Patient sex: M
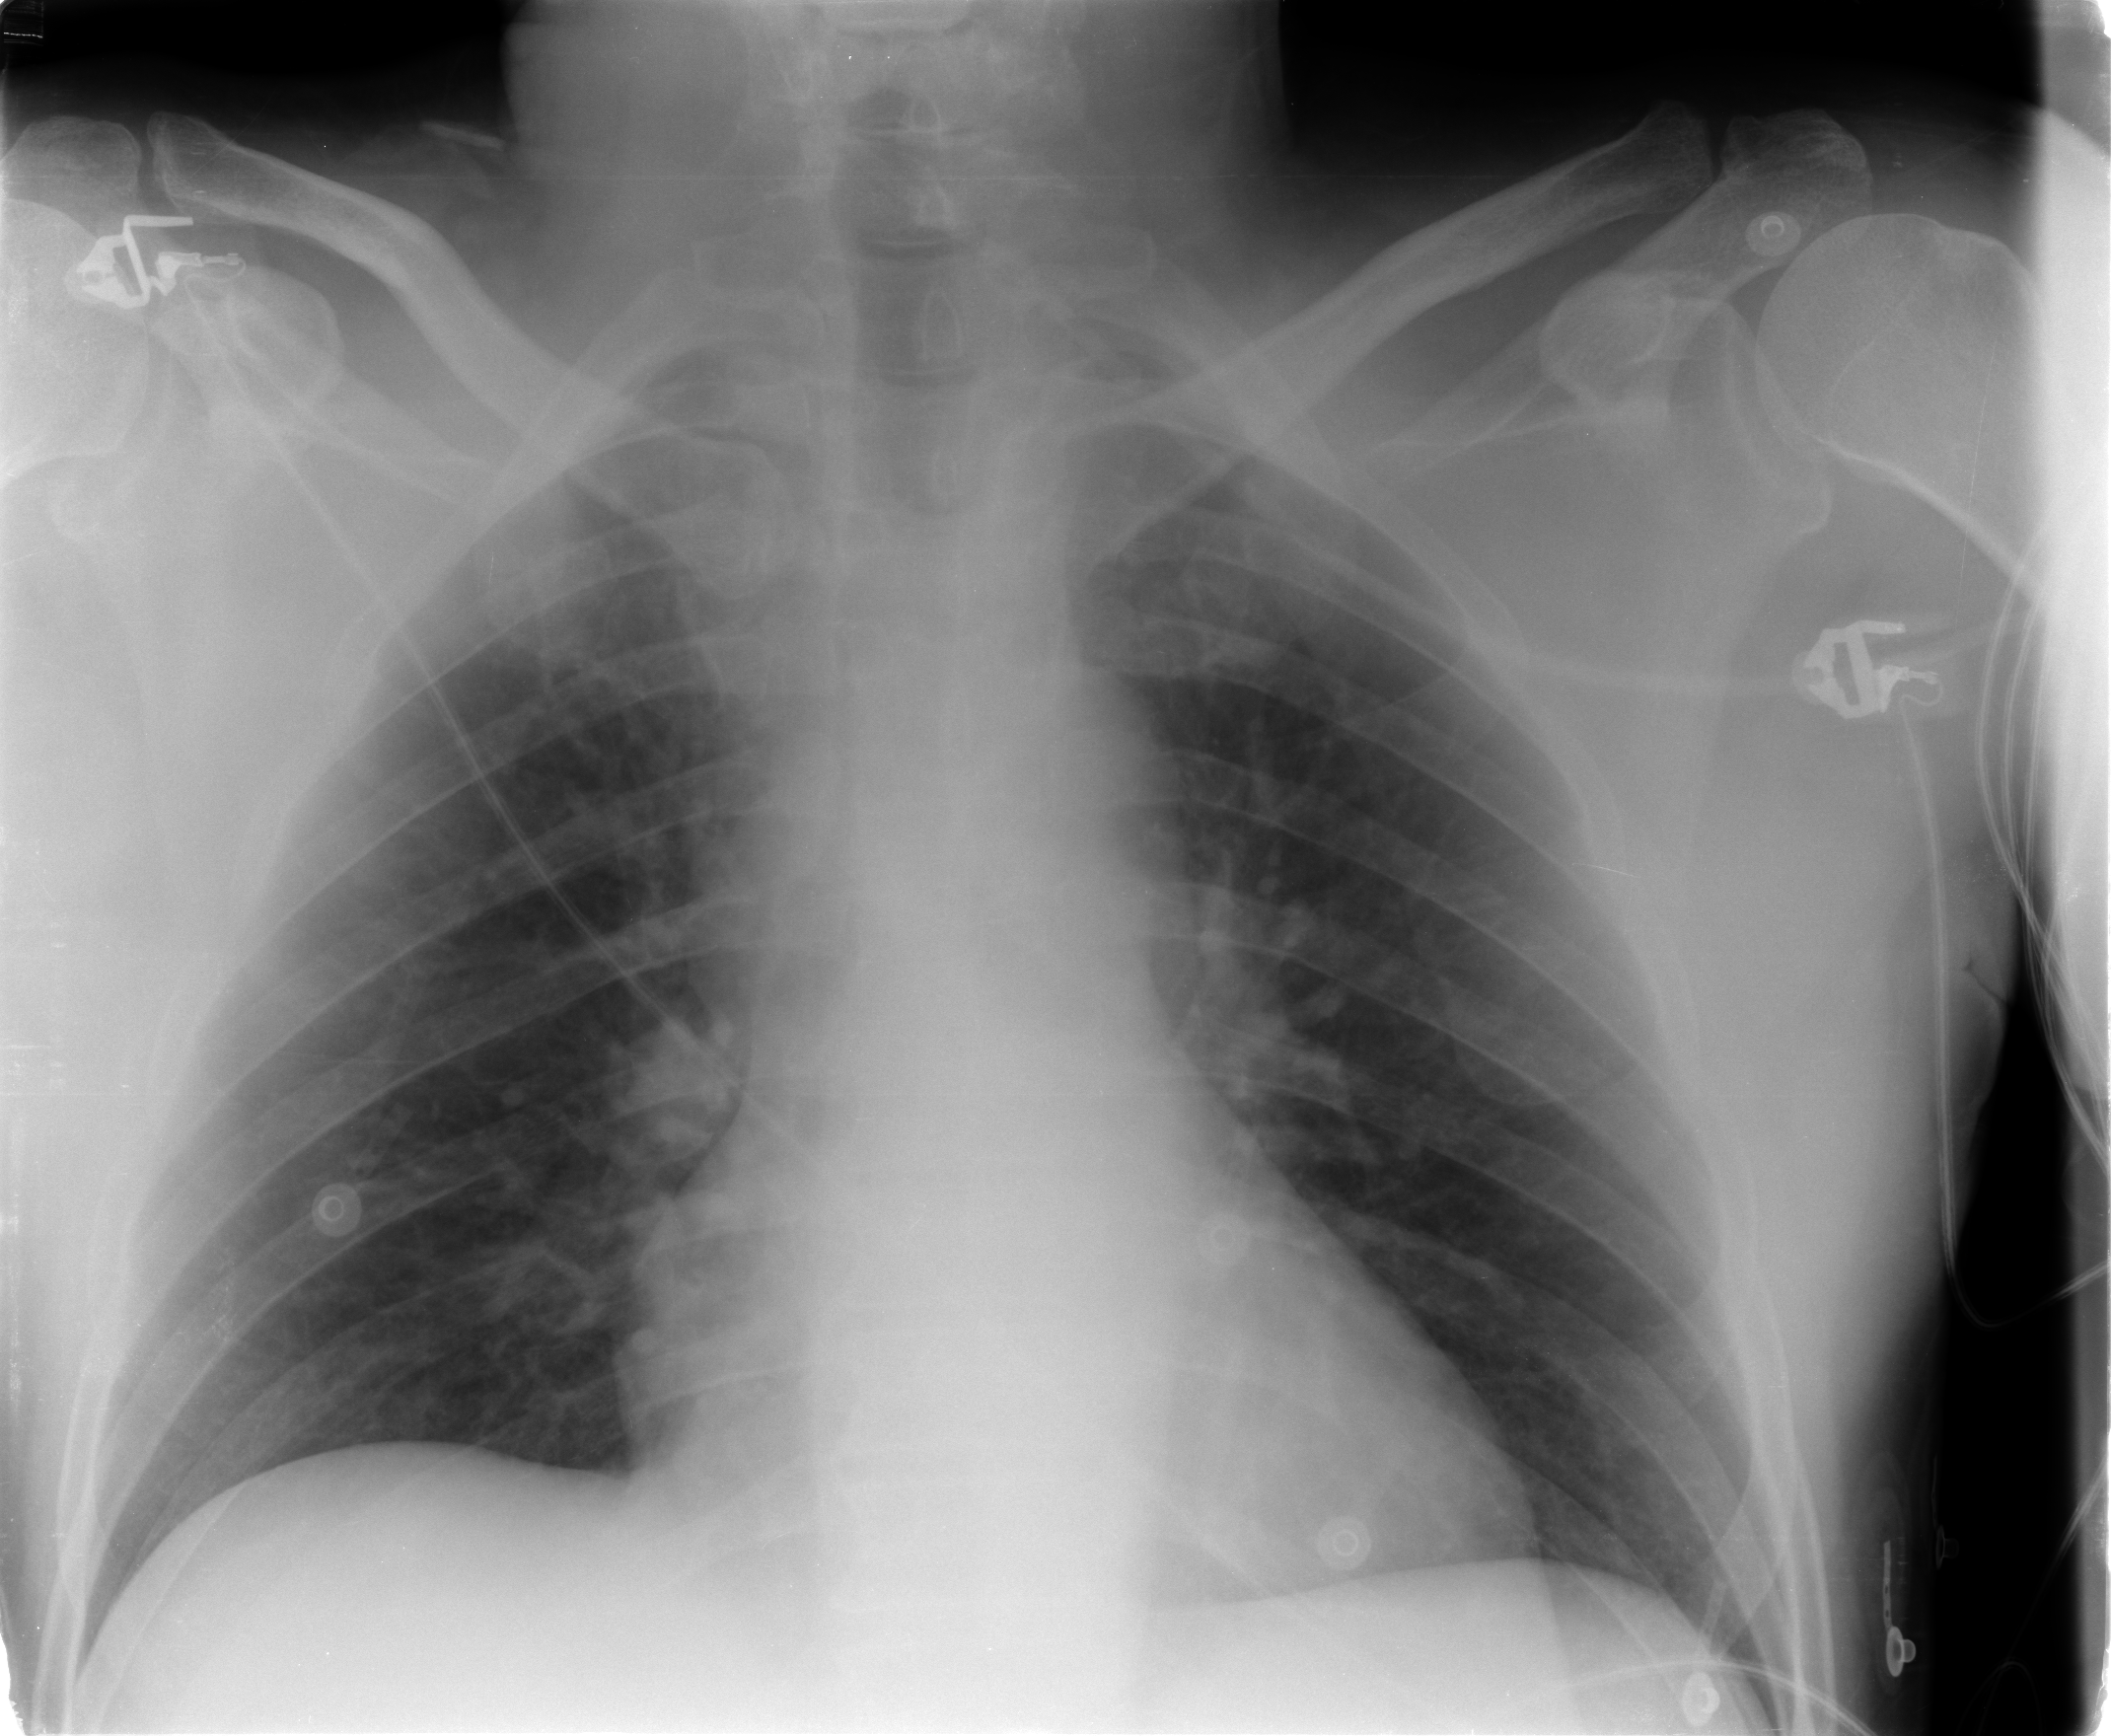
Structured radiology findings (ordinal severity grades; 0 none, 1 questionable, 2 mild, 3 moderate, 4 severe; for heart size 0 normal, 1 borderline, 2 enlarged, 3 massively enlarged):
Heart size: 0
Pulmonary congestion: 1
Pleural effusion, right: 0
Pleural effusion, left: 0
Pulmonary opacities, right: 0
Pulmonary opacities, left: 0
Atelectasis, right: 0
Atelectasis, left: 0